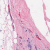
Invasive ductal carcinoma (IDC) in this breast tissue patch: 0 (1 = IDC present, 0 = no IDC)